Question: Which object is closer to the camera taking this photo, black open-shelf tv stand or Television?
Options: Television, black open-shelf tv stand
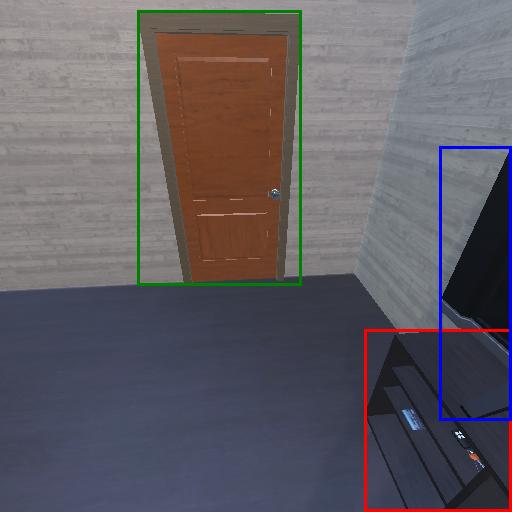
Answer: Television